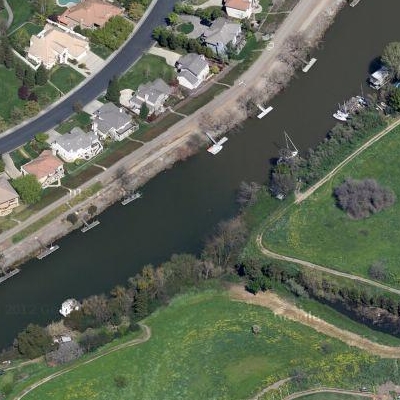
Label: dRiverLake